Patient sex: M
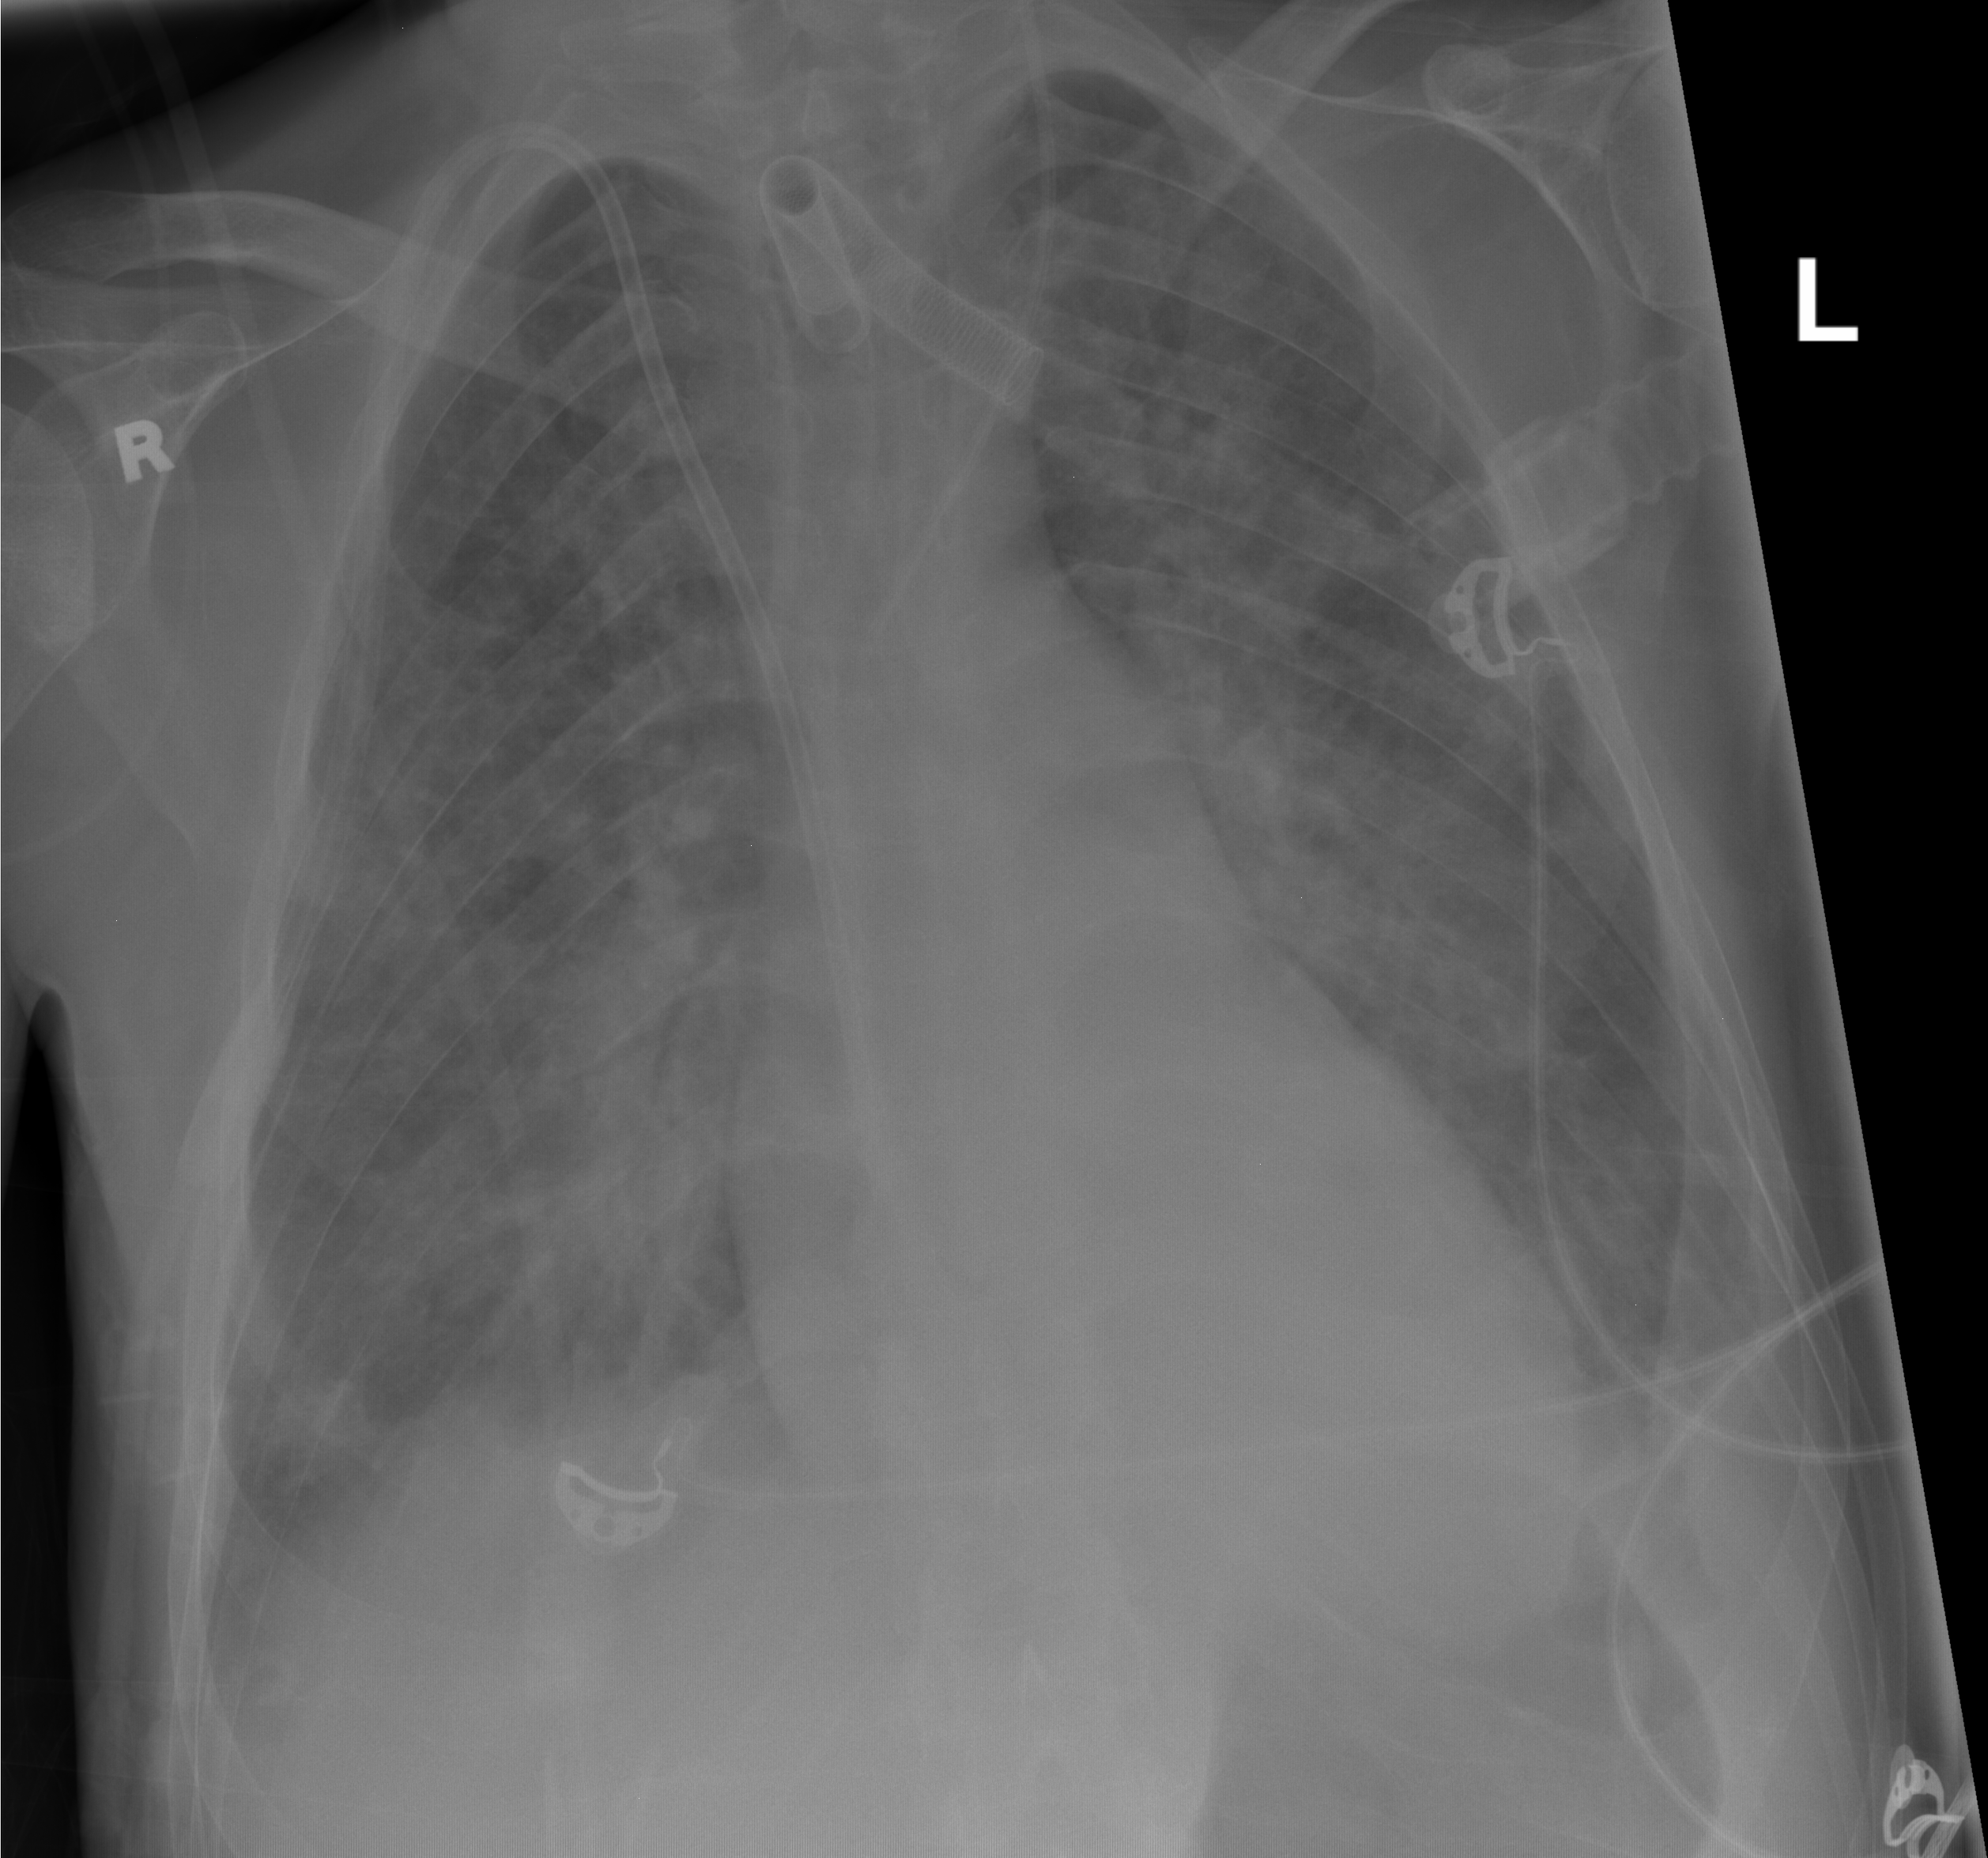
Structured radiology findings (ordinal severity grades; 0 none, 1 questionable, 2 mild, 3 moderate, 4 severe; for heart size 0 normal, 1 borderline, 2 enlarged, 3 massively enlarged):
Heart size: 2
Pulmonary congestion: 2
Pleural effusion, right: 0
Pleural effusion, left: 1
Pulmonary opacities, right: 3
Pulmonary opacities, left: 3
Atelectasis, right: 2
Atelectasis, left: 2